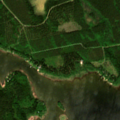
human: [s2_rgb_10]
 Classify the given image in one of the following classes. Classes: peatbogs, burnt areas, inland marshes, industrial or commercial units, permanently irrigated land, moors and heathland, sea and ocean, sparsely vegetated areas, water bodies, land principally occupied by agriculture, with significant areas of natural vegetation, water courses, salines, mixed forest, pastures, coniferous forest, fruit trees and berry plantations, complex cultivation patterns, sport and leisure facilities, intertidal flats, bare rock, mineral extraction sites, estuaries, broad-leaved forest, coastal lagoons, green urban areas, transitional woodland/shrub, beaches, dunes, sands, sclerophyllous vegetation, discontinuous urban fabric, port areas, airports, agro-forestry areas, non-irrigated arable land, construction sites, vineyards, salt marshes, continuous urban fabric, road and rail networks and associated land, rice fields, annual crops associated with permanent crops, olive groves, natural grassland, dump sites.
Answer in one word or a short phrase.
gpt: coniferous forest, mixed forest, sea and ocean